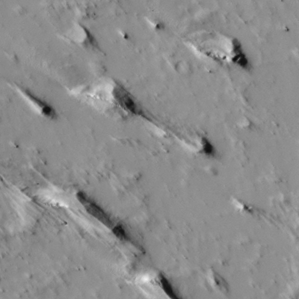
Label: non_frost